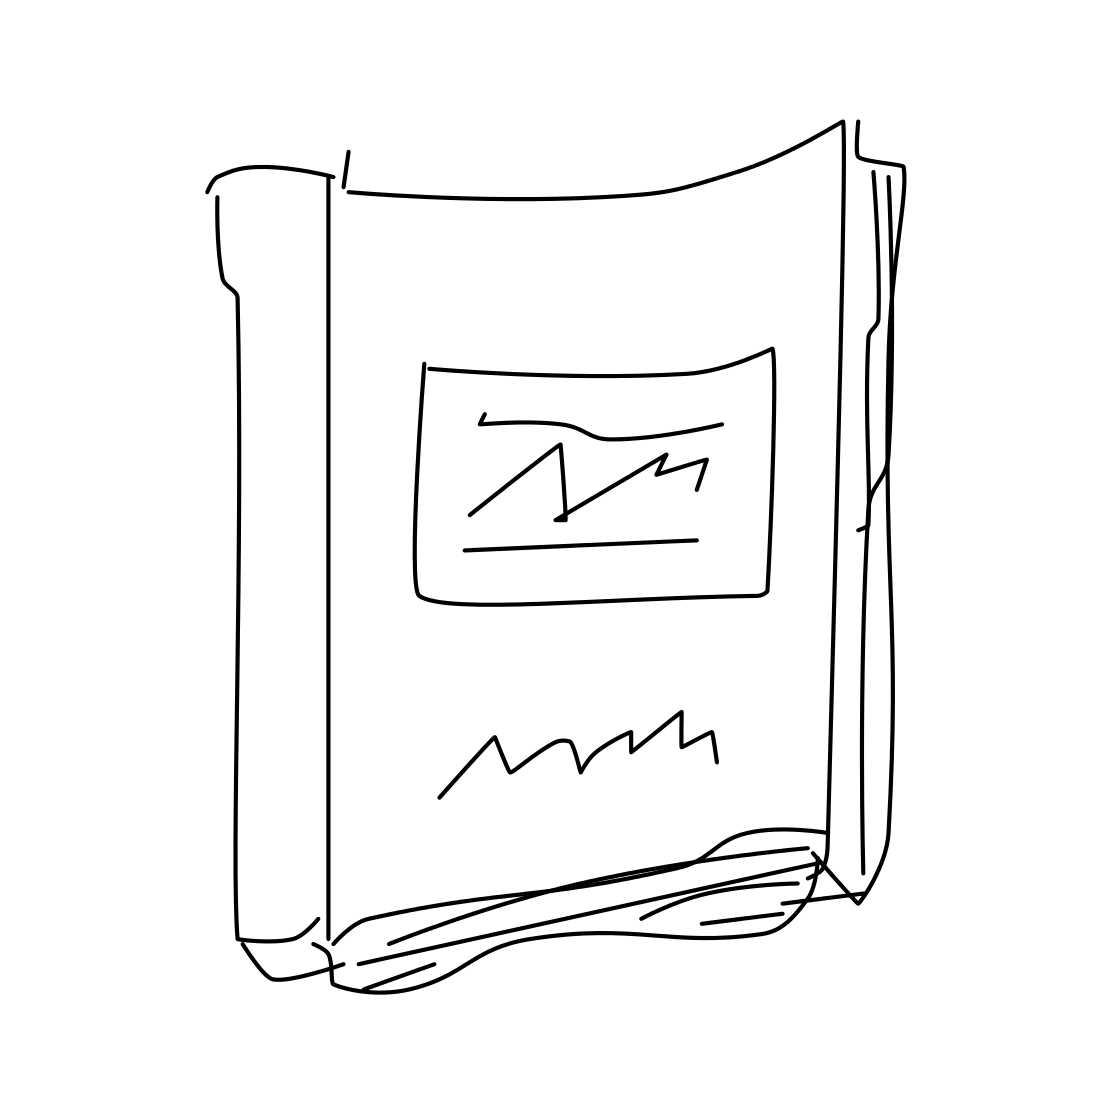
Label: book